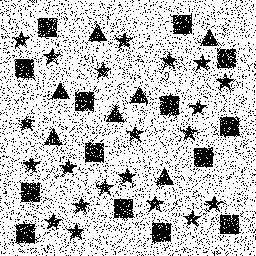
Squares: 14
Triangles: 7
Stars: 21
Total shapes: 42